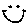
Label: smiley face